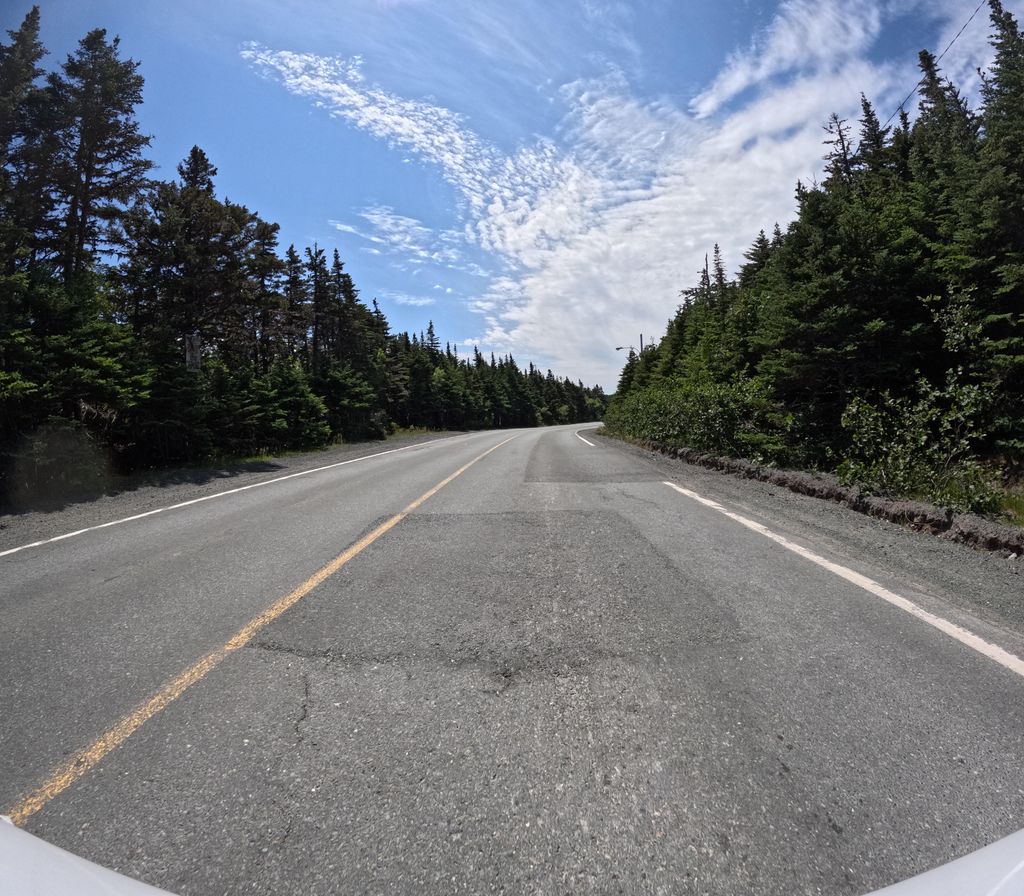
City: st_johns